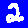
Digit: 2